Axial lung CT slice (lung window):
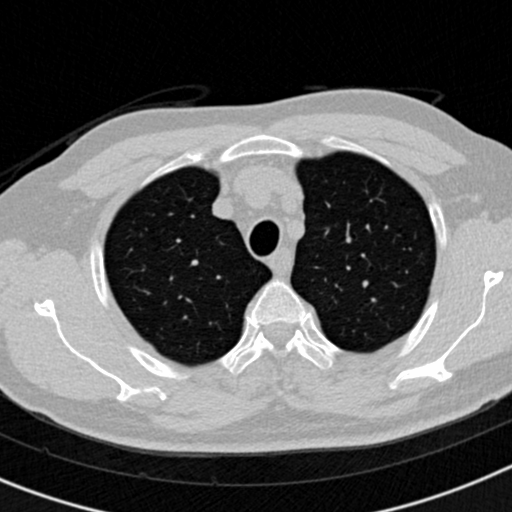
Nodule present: no